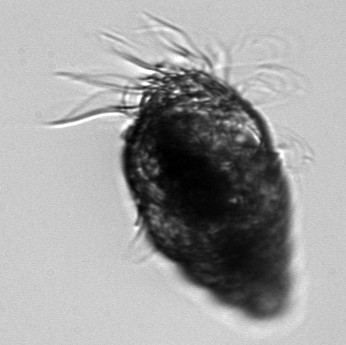
Label: Laboea_strobila